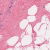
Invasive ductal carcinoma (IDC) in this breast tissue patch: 0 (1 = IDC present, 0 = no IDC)